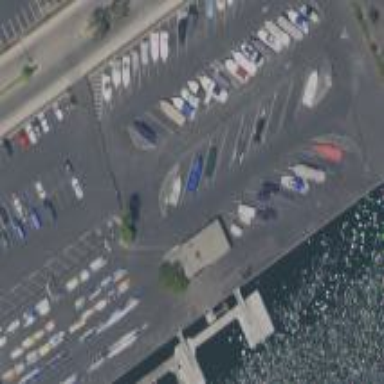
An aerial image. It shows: Boat storage facility.